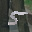
Label: 5